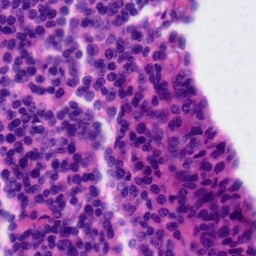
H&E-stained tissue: Tonsil